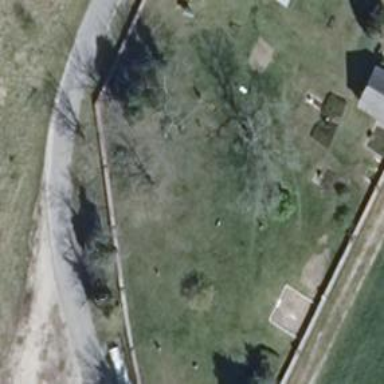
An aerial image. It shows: Cemetery.